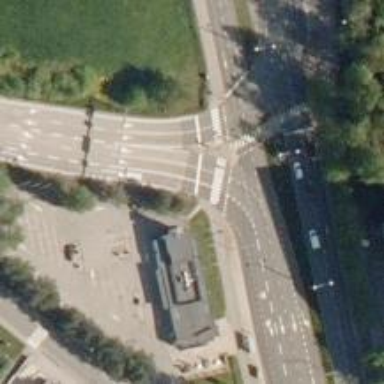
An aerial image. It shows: Asphalt motorway link.